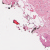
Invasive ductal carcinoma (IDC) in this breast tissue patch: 0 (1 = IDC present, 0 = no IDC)